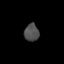
Tissue: skin
Cell type: Epithelial cells
Senescence score: 0.849
Nuclear area (px): 249
Mean DAPI intensity: 78.968